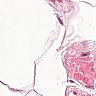
Metastatic tissue present: no